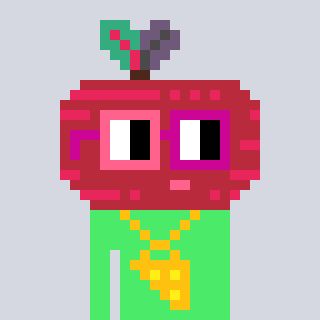
a pixel art character with square pink and red glasses, a beet-shaped head and a teal-colored body on a cool background